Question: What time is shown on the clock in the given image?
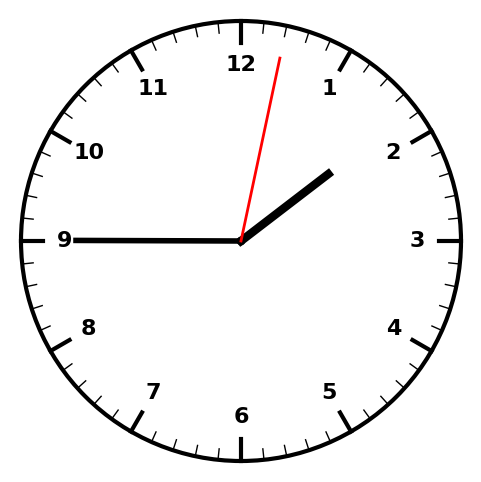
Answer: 01:45:02